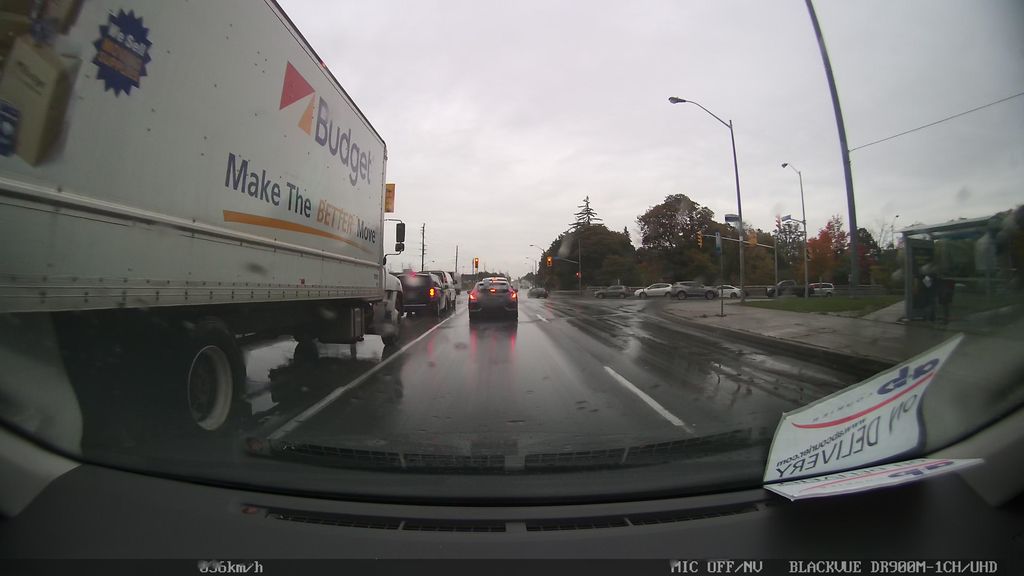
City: toronto